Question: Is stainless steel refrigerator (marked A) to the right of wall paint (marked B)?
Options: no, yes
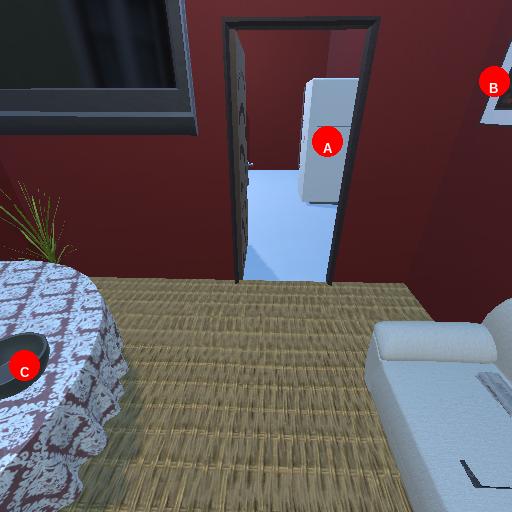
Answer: no